Question: I want to highlight the text inside the TextFormField when it matches to a regex. Or when I insert a text inside the TextFormField from a dropdown. Like select2 in web. Here is an example:

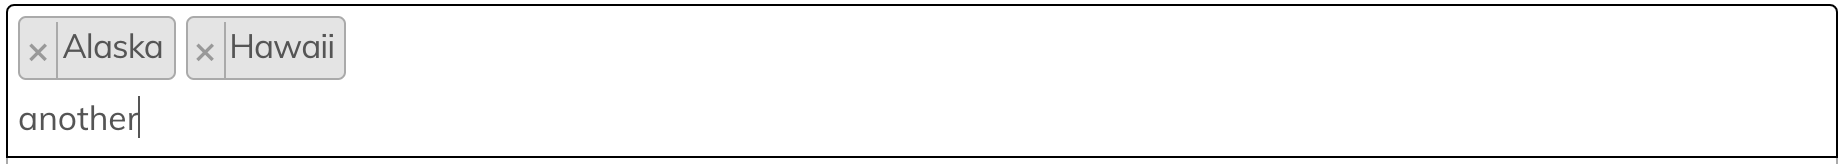
Answer: Assuming you have already your list it's up to you to add and delete the data inside:
You can do it Like:
'''
List<String> _myList = ["USA", "France",];
Container(
width: double.infinity,
child: Column(
children: <Widget>[
Container(
width: double.infinity,
child: Row(
children: <Widget>[
for(var x= 0; x<_myList.length;x++)...{
Container(
height: 60,
padding: EdgeInsets.symmetric(horizontal: 10),
decoration: BoxDecoration(
color: Colors.grey[300],
borderRadius: BorderRadius.circular(7),
),
child: Row(
children: <Widget>[
IconButton(
Icon(Icons.close),
onPressed: (){
removeData();
}
),
Text(_myList[x])
]
)
)
}
]
)
),
Container(
child: TextFormField(*your code with controller*)
)
]
)
)
'''
assuming that _myList is dynamic list generated from the events you made on your TextFormField Result, this is for UI only